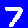
Digit: 7